Field crop: maize
Growth stage: 1
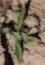
Species: atriplex